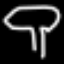
Label: mushroom